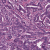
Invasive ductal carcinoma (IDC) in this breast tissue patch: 1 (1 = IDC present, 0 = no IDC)